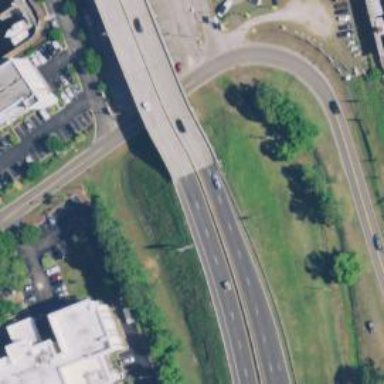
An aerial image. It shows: Bridge over trunk highway with expressway.